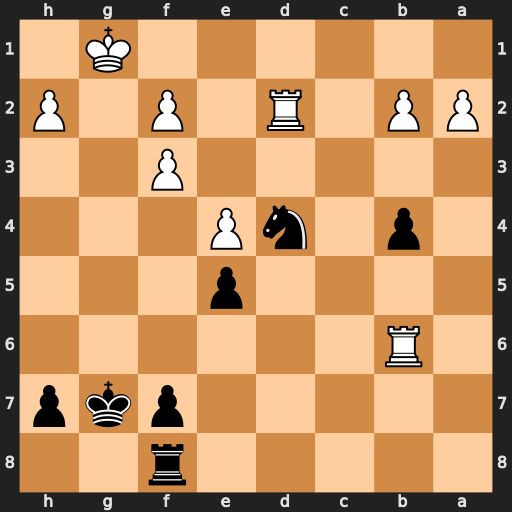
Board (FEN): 5r2/5pkp/1R6/4p3/1p1nP3/5P2/PP1R1P1P/6K1
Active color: b
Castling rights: -
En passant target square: -
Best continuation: Nxf3+ Kg2 Nxd2